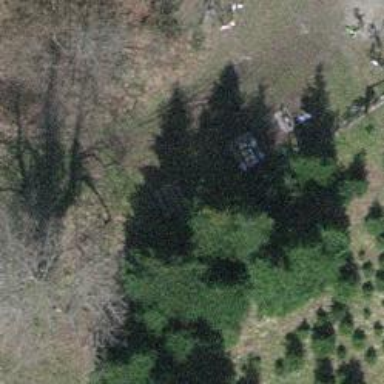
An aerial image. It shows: Picnic table located in leisure land area.